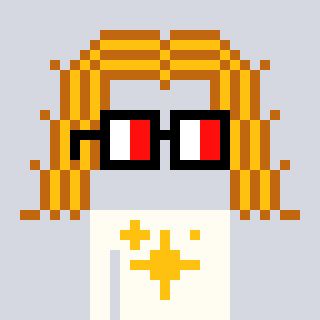
a pixel art character with square glasses with black frames and red eyes, a hair-shaped head and a grayscale-colored body on a cool background